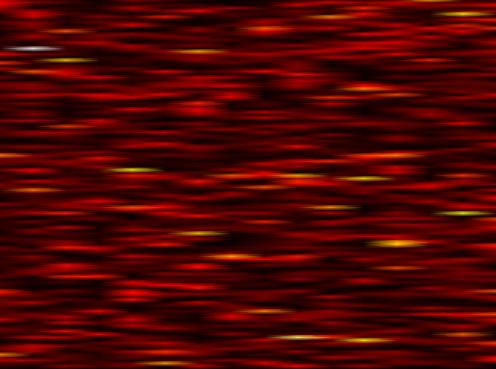
Label: FOFDM